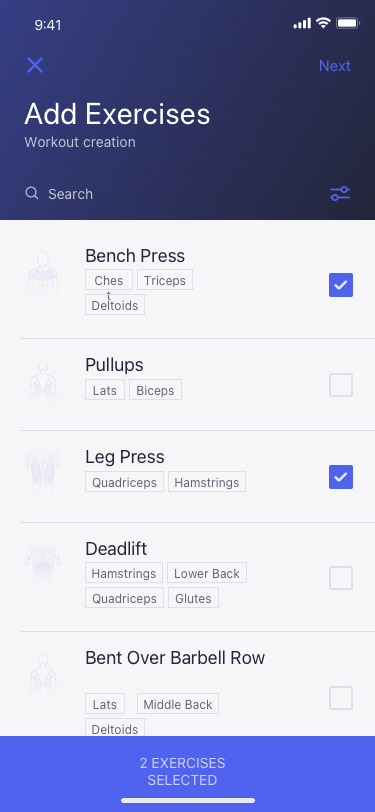
Text in this UI design:
2 EXERCISES SELECTED
Search
Workout creation